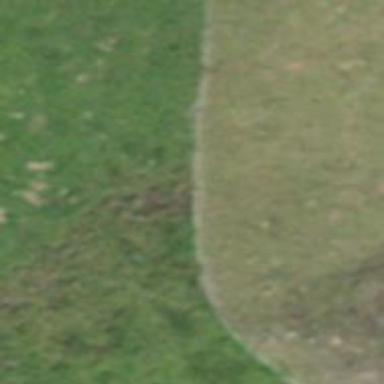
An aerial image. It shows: Fence.